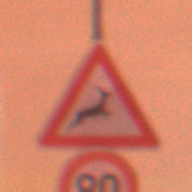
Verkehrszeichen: WildwechselLinks
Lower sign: Geschwindigkeit80
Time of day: Night
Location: Outdoor (Urban)
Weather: Overcast
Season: Winter
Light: Artificial